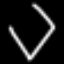
Label: diamond